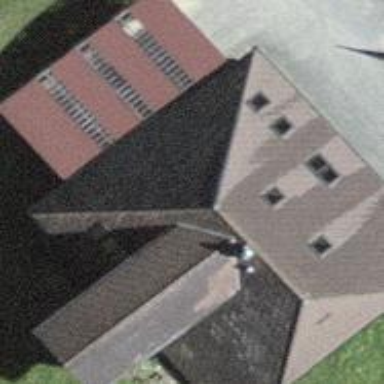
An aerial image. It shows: Farm building.